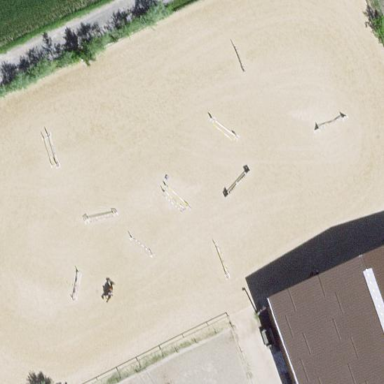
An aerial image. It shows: Equestrian pitch for leisure land activities.